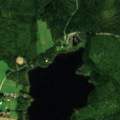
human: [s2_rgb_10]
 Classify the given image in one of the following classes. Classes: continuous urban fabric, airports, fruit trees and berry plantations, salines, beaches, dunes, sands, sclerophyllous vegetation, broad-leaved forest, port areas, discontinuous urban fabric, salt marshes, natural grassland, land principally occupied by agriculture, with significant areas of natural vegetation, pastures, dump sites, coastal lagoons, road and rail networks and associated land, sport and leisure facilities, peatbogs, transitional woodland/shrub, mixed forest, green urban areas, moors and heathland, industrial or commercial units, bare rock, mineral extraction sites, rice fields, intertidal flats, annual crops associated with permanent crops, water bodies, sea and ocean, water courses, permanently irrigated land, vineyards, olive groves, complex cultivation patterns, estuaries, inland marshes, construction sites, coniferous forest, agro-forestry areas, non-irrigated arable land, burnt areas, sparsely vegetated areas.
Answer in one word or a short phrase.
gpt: land principally occupied by agriculture, with significant areas of natural vegetation, coniferous forest, mixed forest, transitional woodland/shrub, water bodies